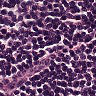
Metastatic tissue present: no